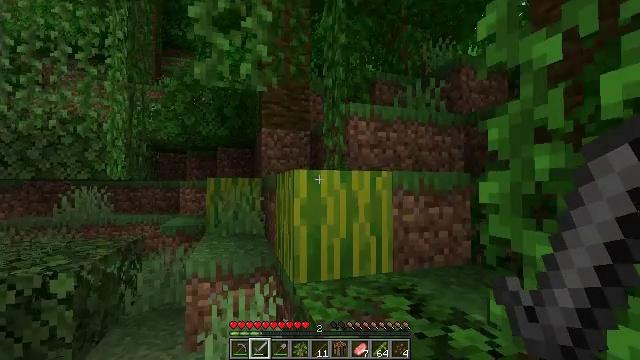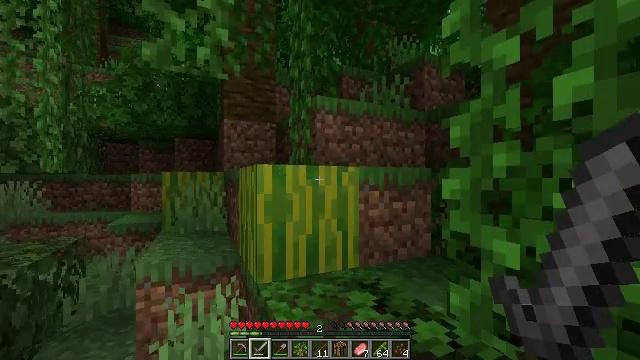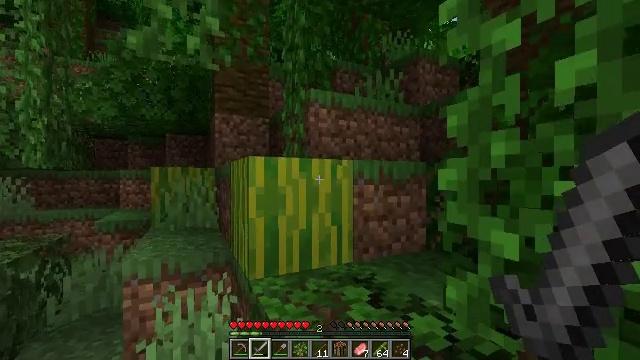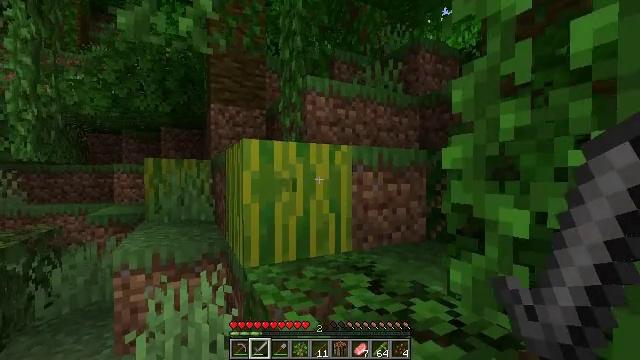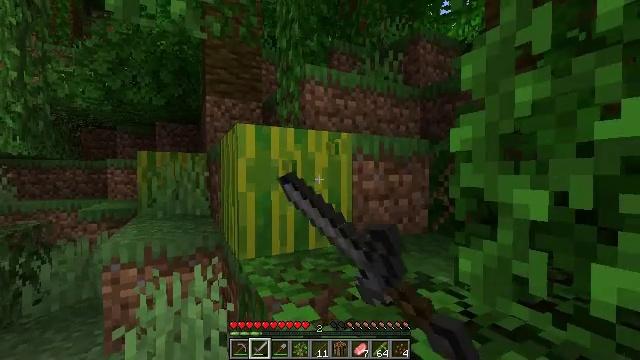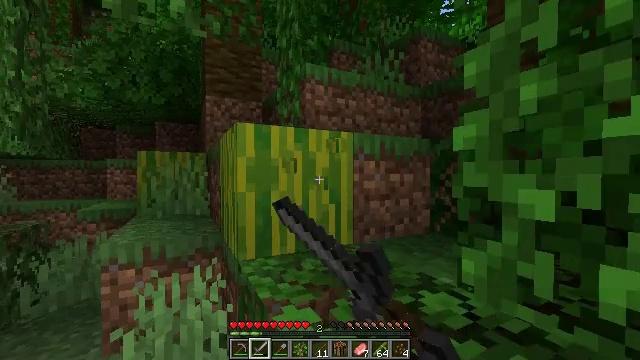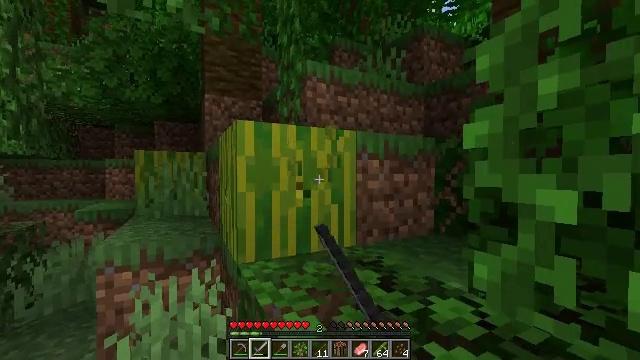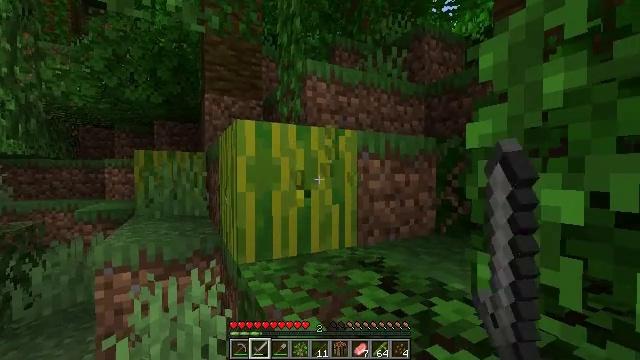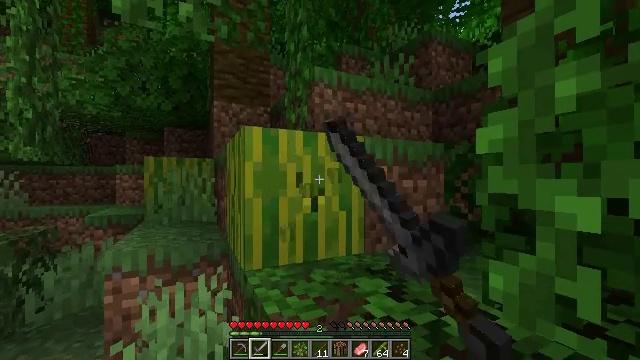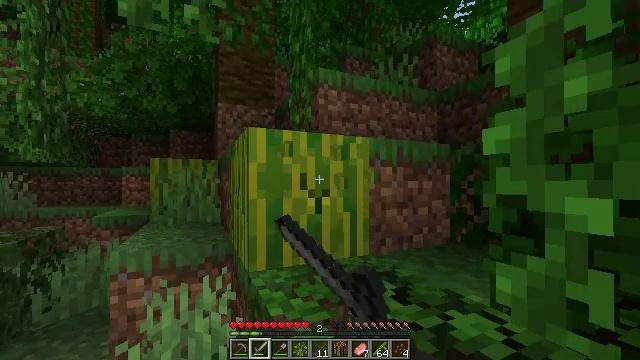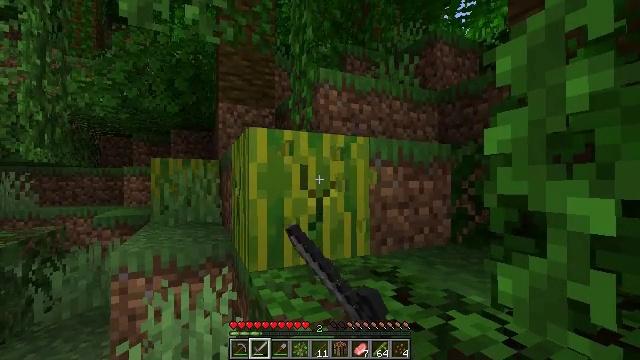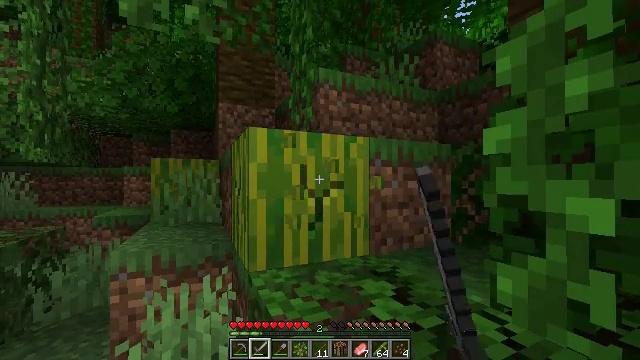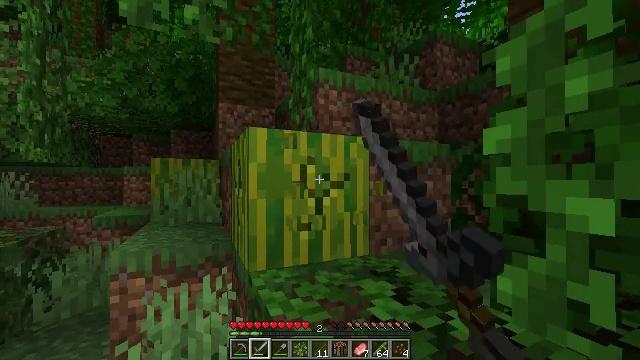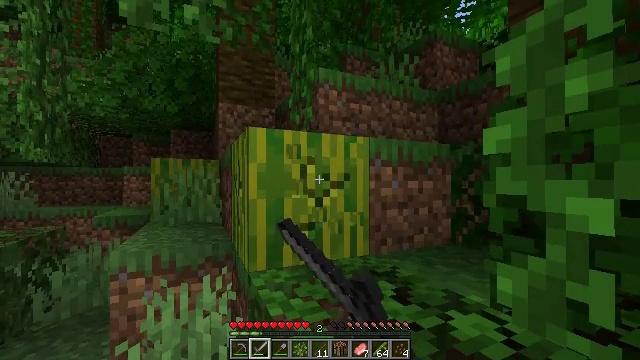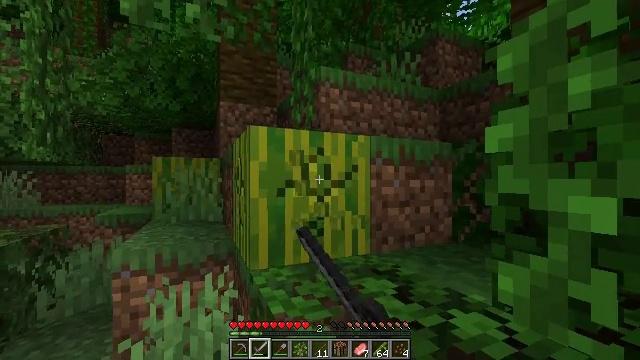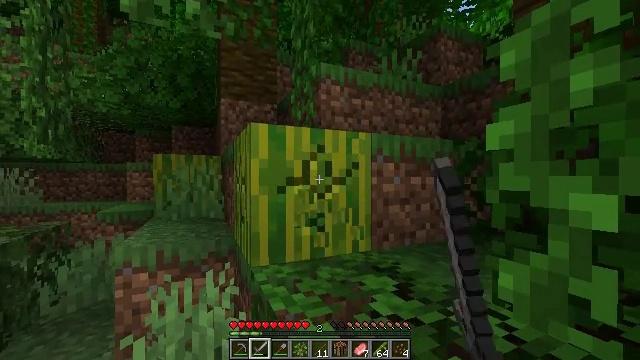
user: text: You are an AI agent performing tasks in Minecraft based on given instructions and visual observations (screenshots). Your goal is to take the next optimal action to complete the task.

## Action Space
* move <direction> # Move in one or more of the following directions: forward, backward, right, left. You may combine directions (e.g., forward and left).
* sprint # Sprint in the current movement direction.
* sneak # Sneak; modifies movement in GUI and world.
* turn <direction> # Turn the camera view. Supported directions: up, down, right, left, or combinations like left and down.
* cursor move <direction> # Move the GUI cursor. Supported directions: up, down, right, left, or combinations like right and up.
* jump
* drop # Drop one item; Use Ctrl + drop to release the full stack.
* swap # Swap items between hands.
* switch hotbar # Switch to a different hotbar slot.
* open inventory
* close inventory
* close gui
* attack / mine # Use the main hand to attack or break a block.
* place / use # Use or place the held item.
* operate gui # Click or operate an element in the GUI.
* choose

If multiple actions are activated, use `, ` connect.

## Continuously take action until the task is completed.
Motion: motion action
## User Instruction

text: Gather melon for food.
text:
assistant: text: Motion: move forward, turn right and down
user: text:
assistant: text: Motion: move forward, turn right
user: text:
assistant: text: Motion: attack / mine
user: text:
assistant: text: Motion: attack / mine
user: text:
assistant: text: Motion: attack / mine
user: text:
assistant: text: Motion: attack / mine
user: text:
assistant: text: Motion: attack / mine
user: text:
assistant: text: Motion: turn left and up, attack / mine
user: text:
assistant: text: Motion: attack / mine
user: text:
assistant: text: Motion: attack / mine
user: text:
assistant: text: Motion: attack / mine
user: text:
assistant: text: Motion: attack / mine
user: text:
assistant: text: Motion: attack / mine
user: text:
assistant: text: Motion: attack / mine
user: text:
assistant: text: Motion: attack / mine
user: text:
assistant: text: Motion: attack / mine
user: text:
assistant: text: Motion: attack / mine
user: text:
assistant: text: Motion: attack / mine
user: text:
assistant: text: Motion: attack / mine
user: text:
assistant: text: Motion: attack / mine
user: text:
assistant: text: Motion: attack / mine
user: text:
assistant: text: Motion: attack / mine
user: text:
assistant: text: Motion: attack / mine
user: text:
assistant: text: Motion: attack / mine
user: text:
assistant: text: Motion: attack / mine
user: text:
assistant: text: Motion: attack / mine
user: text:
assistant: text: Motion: attack / mine
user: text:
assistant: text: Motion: attack / mine
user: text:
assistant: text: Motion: move forward, attack / mine
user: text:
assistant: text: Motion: move forward, attack / mine